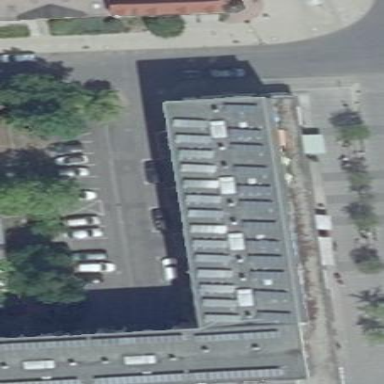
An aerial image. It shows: Building with flat gray roof made of tar paper. The building's color is snow.